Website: lowes
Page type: payment
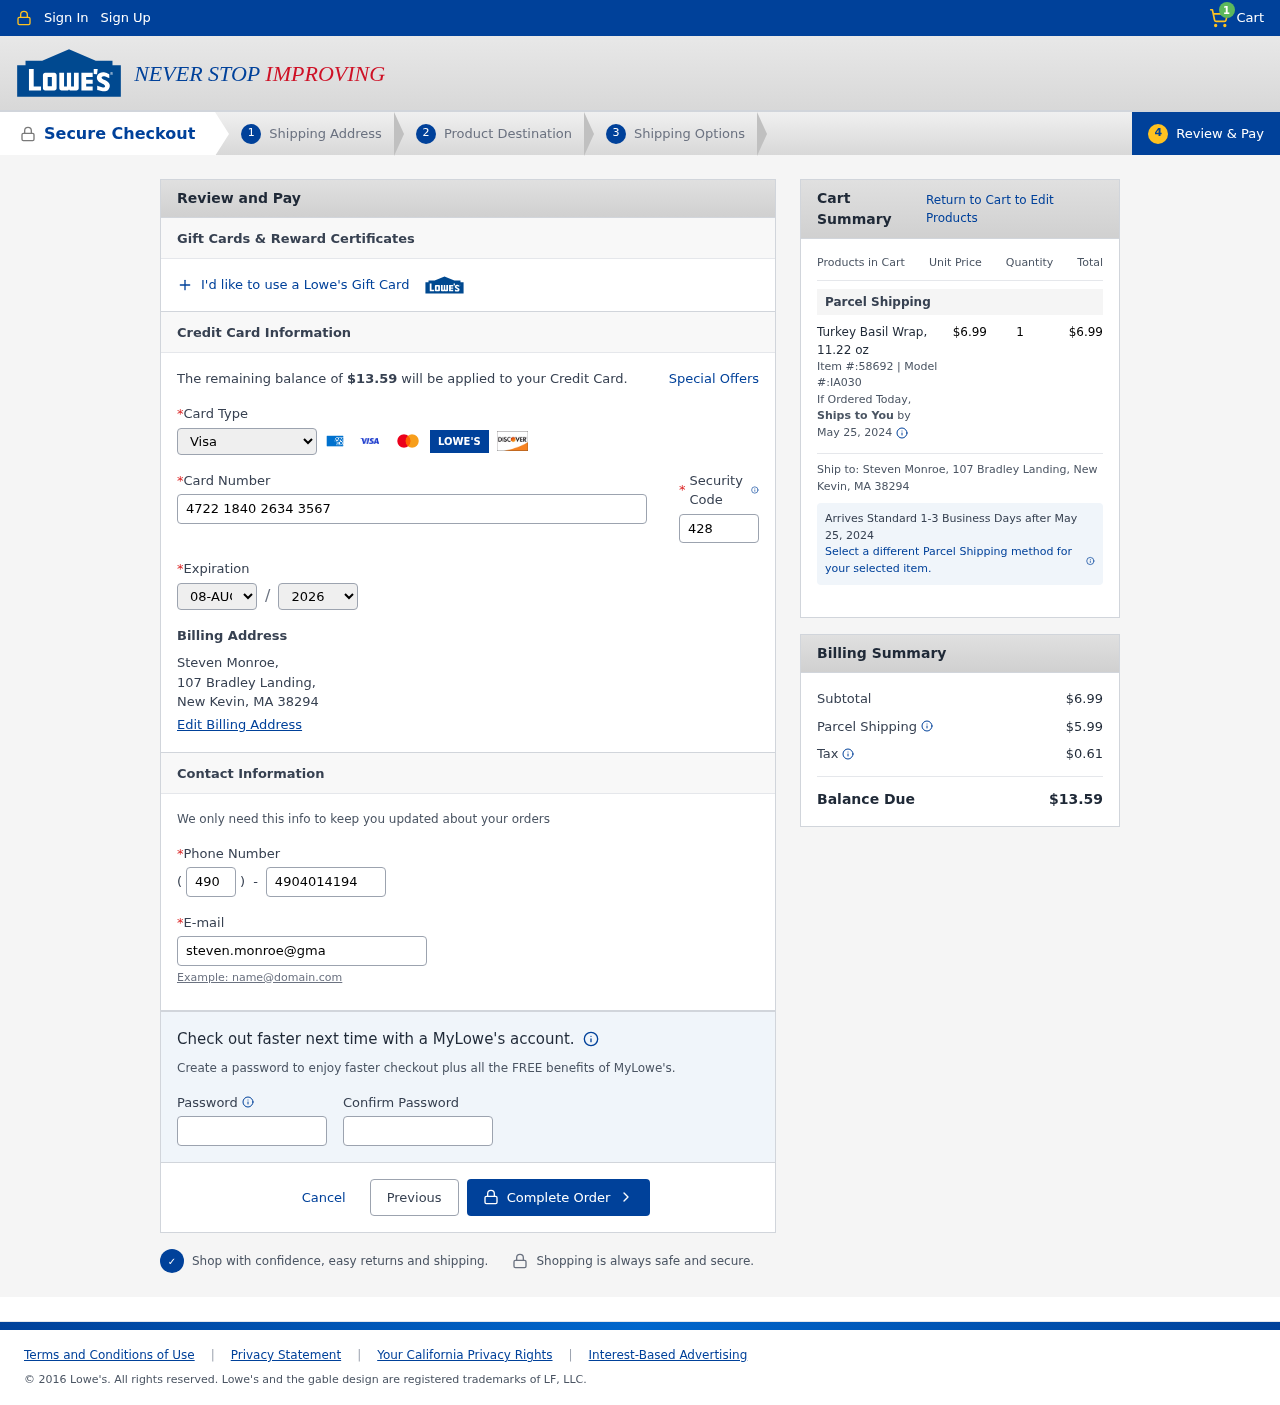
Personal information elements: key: PII_CARD_CVV
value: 428
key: PII_CARD_EXPIRY_MONTH
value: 08
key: PII_CARD_EXPIRY_YEAR
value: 26
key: PII_CARD_NUMBER
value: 4722 1840 2634 3567
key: PII_CARD_TYPE
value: Visa
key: PII_CITY_STATE_ZIP
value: New Kevin, MA 38294
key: PII_EMAIL
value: steven.monroe@gmail.com
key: PII_FULLNAME
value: Steven Monroe,
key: PII_PHONE
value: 4904014194
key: PII_PHONE_AREA
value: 490
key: PII_STREET
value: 107 Bradley Landing
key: PII_STREET
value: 107 Bradley Landing,
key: PII_FULLNAME2
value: Steven Monroe
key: PII_CITY
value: New Kevin
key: PII_STATE_ABBR
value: MA
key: PII_POSTCODE
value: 38294
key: PII_POSTCODE_FULL
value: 38294
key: PII_CITY_STATE
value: New Kevin, MA
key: PII_POSTCODE_NUMERIC
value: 38294
Product elements: key: PRODUCT1_NAME
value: Turkey Basil Wrap, 11.22 oz
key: PRODUCT1_PRICE
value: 6.99
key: PRODUCT1_QUANTITY
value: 1
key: PRODUCT1_ITEM
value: Item #:58692
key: PRODUCT1_MODEL
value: Model #:IA030
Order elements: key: ORDER_NUM_ITEMS
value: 1
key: ORDER_TOTAL
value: $13.59
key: ORDER_SHIPPING_DATE
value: May 25, 2024
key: ORDER_SUBTOTAL
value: $6.99
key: ORDER_SHIPPING_DATE2
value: May 25, 2024
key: ORDER_SHIPPING_COST
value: $5.99
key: ORDER_TAX
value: $0.61